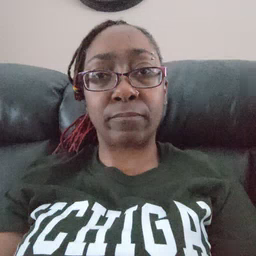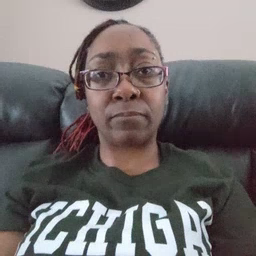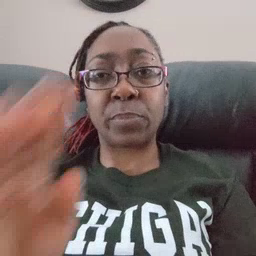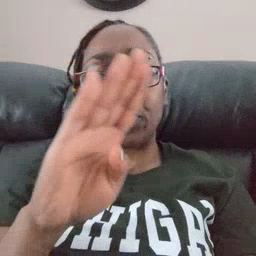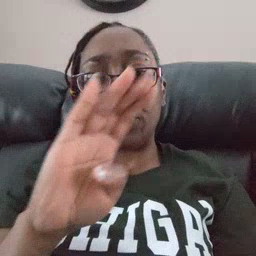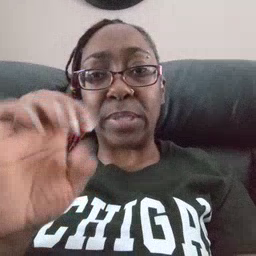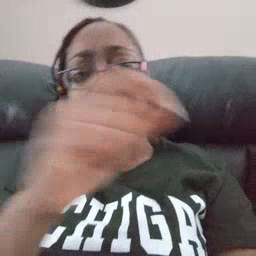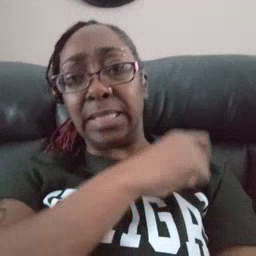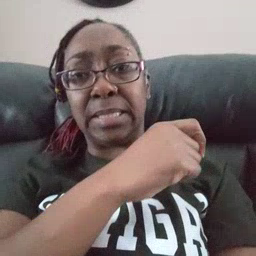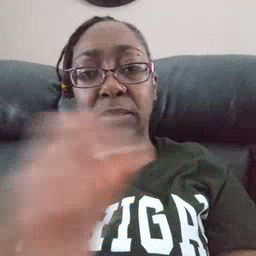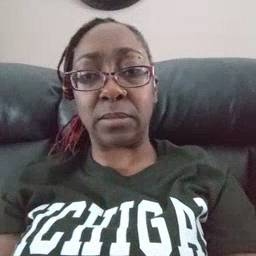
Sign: bee